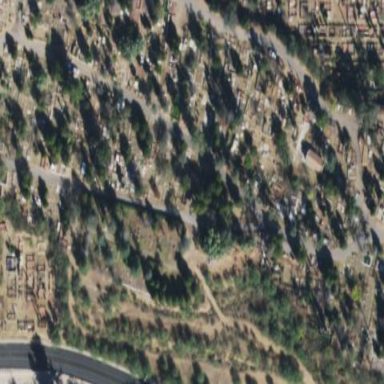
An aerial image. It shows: Graveyard.